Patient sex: F
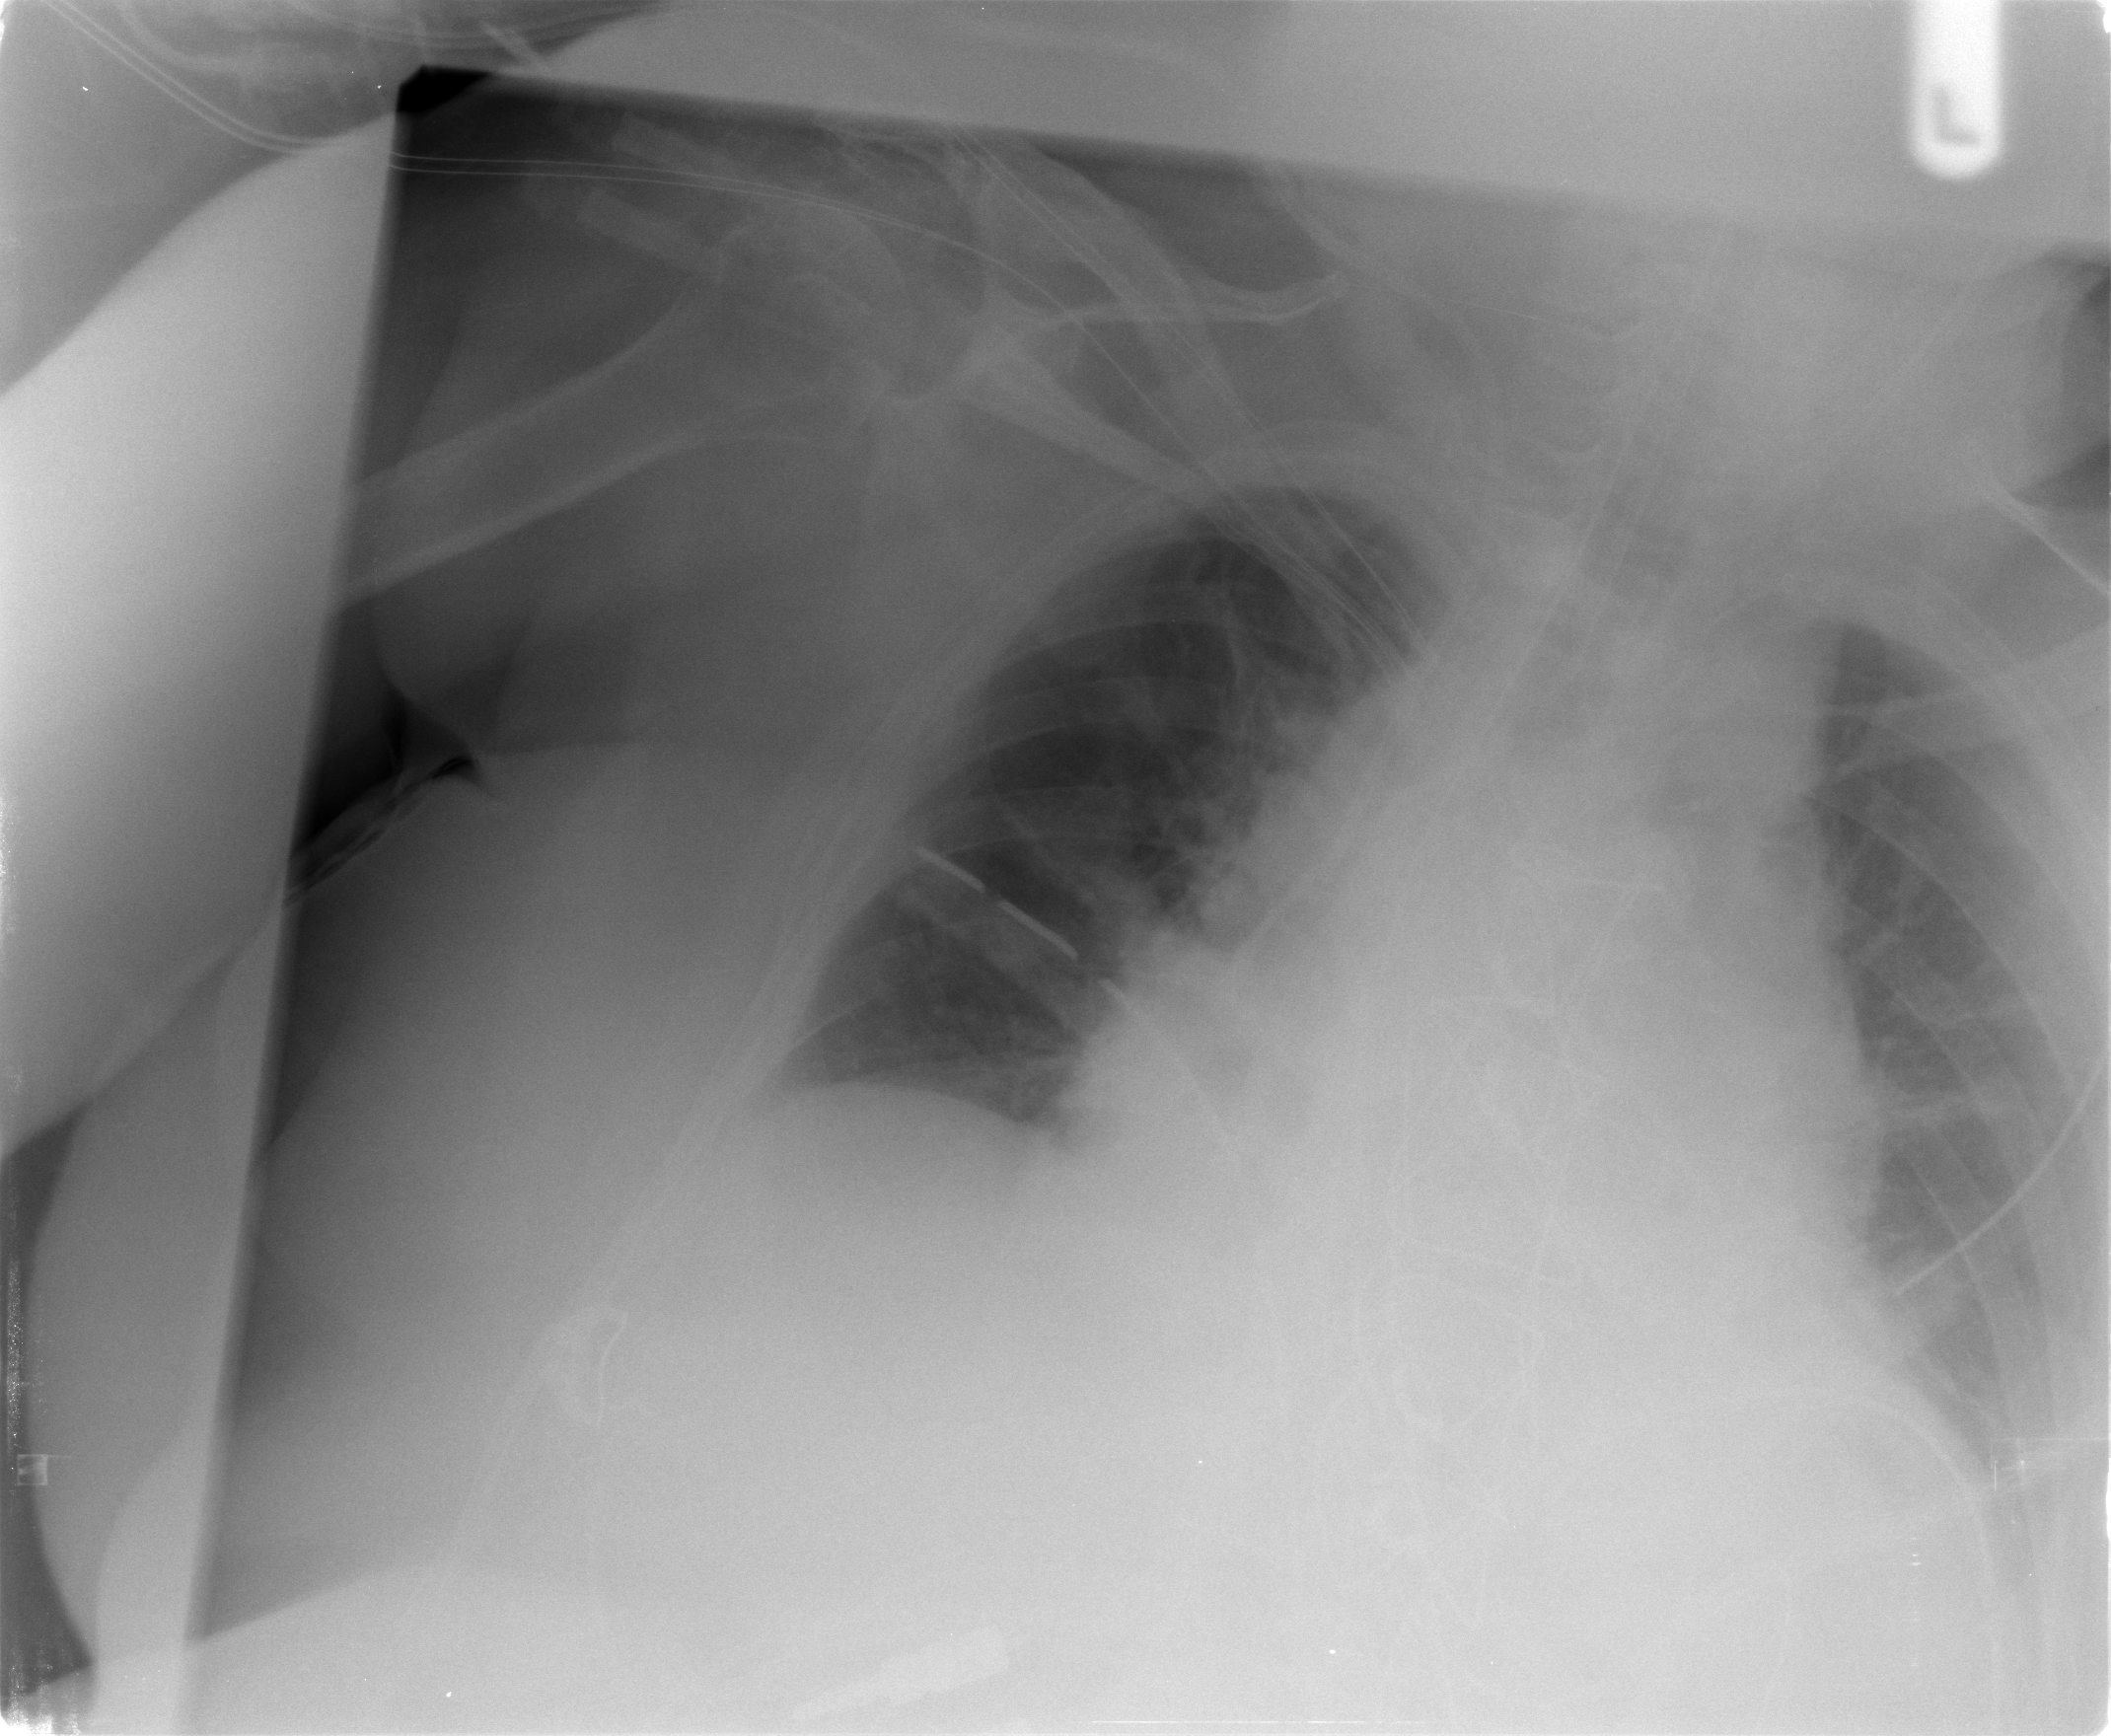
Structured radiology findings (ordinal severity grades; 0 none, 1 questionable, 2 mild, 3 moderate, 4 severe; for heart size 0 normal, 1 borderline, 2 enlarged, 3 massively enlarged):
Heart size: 2
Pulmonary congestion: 0
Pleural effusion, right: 0
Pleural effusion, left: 1
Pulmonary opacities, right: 0
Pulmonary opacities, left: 0
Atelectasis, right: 2
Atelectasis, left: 2